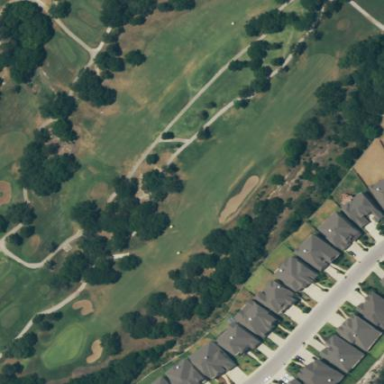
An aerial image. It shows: Golf rough area.